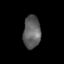
Tissue: lung
Cell type: Epithelial cells
Senescence score: 0.2178
Nuclear area (px): 550
Mean DAPI intensity: 97.296